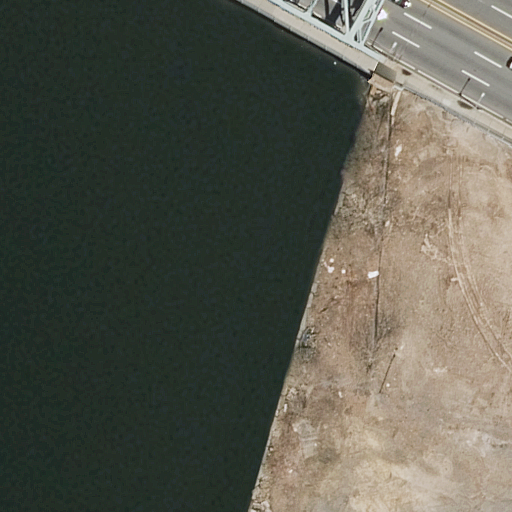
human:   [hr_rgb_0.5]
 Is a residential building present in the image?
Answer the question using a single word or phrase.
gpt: no

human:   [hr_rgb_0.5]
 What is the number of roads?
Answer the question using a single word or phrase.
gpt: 3

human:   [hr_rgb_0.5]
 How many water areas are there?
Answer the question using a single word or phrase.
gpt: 1

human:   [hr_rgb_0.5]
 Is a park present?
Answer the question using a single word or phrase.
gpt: yes

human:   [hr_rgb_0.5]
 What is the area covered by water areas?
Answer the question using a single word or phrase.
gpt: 6885m2

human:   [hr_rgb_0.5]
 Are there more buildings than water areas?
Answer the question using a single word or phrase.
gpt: no

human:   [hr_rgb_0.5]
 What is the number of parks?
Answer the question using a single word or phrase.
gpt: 1

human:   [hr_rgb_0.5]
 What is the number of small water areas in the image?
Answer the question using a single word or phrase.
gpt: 0

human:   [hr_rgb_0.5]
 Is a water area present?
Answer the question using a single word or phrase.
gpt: yes

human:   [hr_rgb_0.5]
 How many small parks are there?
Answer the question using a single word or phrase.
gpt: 0

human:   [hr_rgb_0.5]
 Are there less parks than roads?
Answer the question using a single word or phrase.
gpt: yes

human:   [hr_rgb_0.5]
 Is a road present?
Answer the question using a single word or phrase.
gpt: yes

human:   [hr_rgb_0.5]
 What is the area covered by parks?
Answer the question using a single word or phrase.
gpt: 5568m2

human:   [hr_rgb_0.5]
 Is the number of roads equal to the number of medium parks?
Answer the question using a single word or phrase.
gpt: no

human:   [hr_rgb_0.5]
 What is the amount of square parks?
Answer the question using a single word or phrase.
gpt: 0

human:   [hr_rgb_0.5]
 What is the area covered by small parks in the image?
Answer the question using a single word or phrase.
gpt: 0m2

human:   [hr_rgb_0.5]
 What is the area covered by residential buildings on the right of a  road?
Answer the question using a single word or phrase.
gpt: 0m2

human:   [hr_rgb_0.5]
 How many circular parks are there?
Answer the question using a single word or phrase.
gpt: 0

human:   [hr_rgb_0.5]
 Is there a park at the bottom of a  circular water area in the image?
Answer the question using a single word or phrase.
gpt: no

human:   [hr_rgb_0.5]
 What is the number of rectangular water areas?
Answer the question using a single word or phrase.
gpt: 1

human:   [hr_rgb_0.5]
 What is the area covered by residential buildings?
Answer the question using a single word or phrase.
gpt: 0m2

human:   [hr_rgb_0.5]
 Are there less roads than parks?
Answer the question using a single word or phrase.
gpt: no

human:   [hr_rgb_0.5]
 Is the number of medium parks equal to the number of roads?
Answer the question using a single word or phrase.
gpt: no

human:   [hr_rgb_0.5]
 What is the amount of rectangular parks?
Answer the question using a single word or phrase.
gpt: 1

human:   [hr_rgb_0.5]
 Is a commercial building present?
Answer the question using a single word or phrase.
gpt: no

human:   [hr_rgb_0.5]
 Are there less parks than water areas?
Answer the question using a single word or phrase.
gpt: no

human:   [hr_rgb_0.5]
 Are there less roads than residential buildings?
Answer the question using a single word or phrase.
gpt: no

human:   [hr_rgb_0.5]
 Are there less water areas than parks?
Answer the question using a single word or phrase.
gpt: no

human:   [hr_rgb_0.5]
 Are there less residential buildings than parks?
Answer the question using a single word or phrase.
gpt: yes

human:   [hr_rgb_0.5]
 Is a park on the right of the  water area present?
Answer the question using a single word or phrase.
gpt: yes

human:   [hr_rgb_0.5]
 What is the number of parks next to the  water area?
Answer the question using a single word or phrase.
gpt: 1

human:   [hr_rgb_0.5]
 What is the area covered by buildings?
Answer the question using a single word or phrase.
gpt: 0m2

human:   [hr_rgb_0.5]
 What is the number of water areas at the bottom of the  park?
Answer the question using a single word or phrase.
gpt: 1

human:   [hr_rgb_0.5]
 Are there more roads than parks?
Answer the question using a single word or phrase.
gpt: yes

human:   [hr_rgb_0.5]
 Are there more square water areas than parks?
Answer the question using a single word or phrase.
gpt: no

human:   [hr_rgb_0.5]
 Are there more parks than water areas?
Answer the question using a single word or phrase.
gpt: no

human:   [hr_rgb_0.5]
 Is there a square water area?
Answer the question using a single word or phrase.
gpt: no

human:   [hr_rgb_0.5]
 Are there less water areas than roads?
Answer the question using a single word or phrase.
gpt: yes

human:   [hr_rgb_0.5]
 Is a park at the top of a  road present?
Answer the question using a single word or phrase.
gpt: yes

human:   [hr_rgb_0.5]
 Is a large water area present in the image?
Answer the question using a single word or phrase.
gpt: yes

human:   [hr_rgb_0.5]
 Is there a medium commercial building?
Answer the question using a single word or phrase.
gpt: no

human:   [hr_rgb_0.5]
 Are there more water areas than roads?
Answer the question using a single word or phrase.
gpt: no

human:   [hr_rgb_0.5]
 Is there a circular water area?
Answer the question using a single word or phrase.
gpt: no

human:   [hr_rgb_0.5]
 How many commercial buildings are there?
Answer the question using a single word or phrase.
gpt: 0

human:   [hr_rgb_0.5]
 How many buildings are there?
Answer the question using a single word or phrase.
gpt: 0

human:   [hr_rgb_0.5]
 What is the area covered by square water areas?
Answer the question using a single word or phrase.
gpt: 0m2

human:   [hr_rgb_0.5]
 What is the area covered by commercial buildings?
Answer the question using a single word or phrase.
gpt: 0m2

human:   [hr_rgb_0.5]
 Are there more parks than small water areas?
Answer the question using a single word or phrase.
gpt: yes

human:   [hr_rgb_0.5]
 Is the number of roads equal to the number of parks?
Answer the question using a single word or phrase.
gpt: no

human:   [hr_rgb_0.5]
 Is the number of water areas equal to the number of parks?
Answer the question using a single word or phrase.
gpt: yes

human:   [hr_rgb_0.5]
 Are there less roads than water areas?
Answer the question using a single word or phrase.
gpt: no

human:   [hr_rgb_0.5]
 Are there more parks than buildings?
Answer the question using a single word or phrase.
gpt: yes

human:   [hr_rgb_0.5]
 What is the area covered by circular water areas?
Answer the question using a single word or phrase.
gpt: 0m2

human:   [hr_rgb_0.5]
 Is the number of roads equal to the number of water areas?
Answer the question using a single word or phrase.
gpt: no

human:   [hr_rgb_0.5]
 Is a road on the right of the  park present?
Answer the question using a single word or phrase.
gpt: no

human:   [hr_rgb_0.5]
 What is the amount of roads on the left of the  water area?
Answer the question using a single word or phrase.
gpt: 0

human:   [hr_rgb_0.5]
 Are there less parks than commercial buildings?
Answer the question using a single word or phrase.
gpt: no

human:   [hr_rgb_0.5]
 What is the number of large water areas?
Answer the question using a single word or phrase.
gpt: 1

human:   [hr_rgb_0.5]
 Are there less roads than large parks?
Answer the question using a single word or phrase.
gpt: no

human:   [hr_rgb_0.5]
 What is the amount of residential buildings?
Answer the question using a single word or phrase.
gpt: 0

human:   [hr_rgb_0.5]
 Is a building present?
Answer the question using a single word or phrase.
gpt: no

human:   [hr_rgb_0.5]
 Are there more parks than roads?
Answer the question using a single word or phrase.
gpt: no

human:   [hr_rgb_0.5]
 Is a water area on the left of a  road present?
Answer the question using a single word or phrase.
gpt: yes

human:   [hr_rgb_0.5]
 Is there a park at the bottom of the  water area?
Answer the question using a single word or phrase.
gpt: no